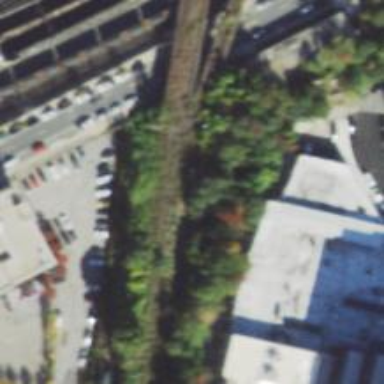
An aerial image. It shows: Abandoned railway yard.